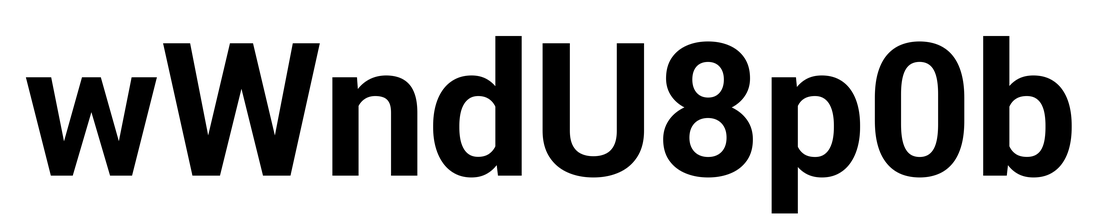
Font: Roboto_Bold